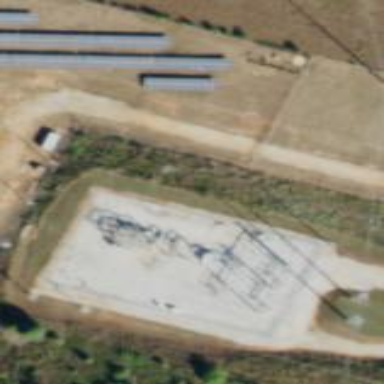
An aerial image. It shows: There is distribution substation enclosed by fence.